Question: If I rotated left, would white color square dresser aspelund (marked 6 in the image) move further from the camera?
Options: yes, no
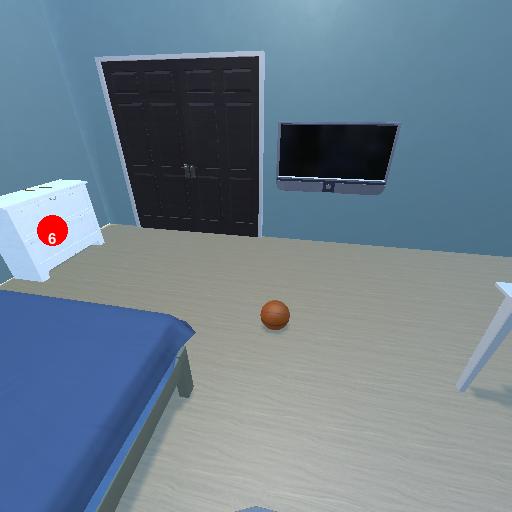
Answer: yes